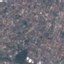
Land use / land cover class: Residential